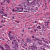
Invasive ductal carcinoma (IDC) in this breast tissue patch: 1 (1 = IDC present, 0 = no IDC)